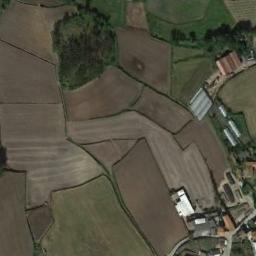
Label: terrace